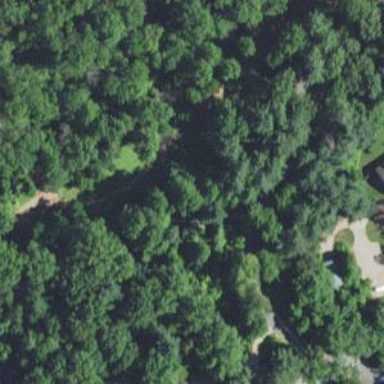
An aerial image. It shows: Disc golf tee area.